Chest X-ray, PA view. Patient: 22 years old, sex M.
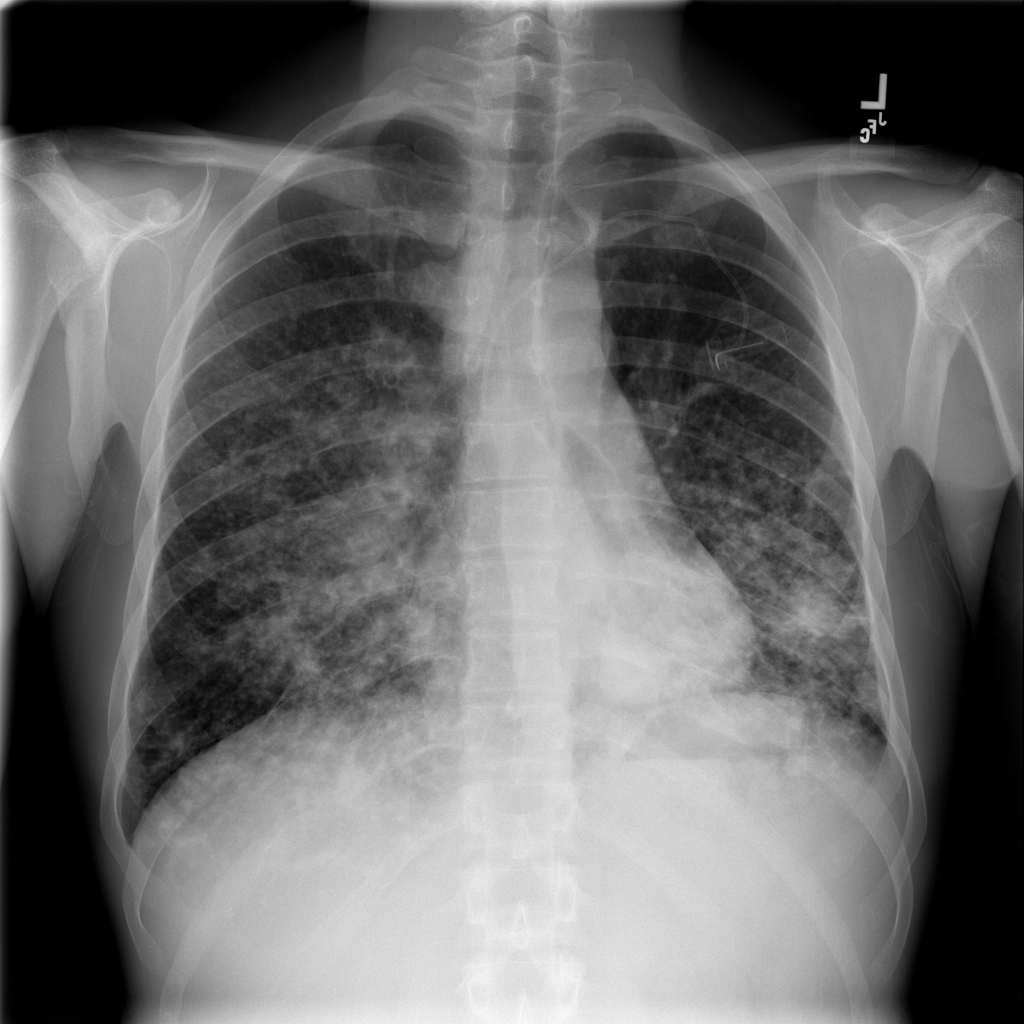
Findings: Infiltration